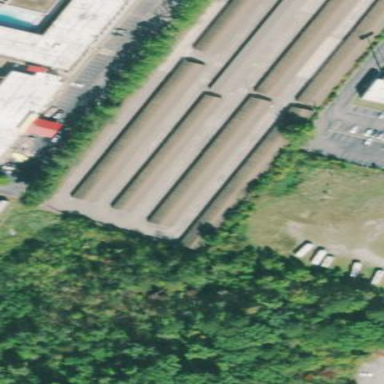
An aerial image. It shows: Building designated for self storage.